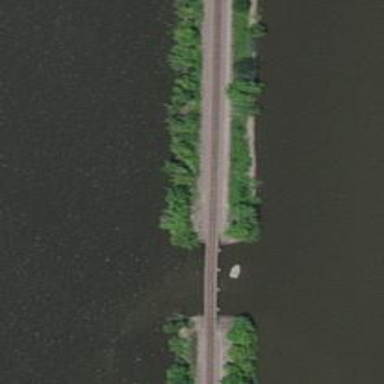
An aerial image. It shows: Railway line on embankment.